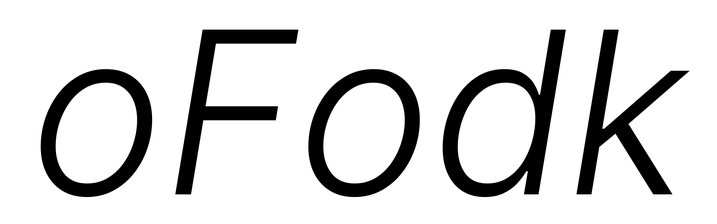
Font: Inter-Italic_Light_Italic